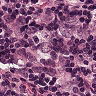
Metastatic tissue present: yes